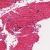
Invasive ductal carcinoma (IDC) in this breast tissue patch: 0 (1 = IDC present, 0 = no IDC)